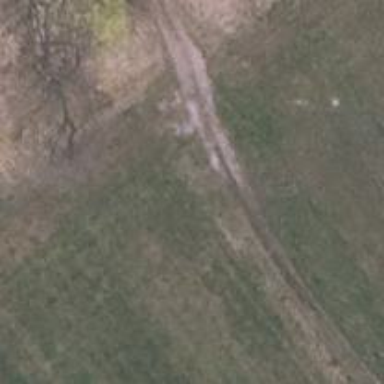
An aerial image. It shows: Grass track with grade4 surface.